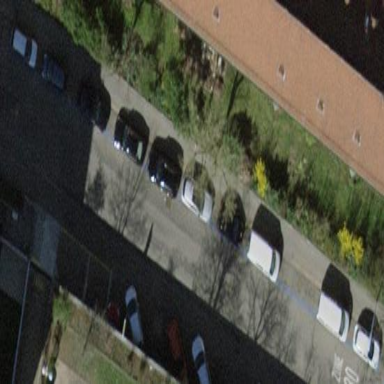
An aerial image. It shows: Parking lane.